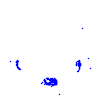
Particle: pion